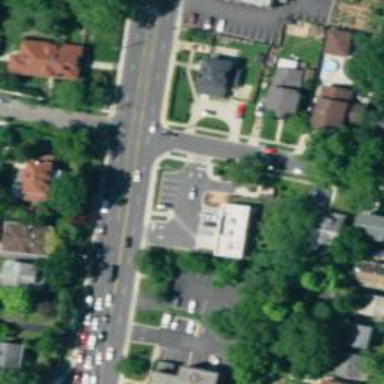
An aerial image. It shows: Residential road with separate asphalt sidewalk.